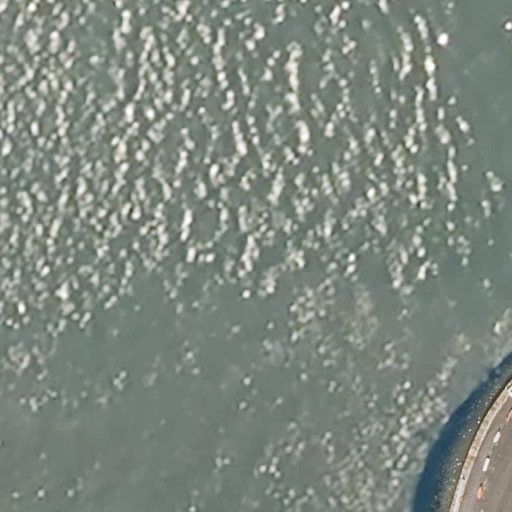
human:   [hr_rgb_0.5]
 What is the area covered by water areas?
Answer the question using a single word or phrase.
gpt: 10309m2

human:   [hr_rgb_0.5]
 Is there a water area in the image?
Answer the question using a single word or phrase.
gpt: yes

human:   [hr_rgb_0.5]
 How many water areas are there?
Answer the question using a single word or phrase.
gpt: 1

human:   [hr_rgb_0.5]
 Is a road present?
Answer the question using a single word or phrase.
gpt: yes

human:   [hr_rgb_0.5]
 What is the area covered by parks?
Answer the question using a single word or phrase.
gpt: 7693m2

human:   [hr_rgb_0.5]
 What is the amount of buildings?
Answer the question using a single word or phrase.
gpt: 0

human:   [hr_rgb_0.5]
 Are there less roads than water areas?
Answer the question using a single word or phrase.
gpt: no

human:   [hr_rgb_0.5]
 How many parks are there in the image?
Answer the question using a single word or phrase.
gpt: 1

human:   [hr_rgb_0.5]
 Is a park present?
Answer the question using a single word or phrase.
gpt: yes

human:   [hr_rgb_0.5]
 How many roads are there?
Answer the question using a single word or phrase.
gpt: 1

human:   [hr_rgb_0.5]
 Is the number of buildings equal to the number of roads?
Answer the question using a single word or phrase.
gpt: no

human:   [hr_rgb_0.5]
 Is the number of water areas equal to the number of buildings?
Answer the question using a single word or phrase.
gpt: no

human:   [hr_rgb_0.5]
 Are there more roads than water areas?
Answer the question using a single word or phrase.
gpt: no

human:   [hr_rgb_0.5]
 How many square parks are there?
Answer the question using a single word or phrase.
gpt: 0

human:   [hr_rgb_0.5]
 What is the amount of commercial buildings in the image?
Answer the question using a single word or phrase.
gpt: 0

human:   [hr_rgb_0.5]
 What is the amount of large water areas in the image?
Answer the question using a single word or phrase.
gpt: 1

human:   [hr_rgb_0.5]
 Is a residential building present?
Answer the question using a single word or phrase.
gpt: no

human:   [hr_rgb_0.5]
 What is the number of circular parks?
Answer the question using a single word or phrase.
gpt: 0

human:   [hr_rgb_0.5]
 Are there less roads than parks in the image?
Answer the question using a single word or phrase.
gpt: no

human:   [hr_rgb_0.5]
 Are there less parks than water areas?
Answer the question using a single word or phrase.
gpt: no

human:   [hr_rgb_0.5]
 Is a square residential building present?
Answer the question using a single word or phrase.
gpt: no

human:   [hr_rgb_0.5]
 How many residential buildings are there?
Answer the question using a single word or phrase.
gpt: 0

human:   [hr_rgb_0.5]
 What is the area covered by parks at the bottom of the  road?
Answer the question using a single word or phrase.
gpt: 7693m2

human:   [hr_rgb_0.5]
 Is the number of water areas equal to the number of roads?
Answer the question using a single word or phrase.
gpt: yes

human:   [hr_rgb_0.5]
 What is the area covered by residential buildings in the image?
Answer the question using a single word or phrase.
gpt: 0m2

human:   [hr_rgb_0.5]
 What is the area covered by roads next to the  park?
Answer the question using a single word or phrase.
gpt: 0m2

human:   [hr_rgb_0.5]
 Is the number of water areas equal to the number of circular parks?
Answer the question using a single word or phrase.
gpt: no

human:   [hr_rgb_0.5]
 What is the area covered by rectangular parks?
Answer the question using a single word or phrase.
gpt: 7693m2

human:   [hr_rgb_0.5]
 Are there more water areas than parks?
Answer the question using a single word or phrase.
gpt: no

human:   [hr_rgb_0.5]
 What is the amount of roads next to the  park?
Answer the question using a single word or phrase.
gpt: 1

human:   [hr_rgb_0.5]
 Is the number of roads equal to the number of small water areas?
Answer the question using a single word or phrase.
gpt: no

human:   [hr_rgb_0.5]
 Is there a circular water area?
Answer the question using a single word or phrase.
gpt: no

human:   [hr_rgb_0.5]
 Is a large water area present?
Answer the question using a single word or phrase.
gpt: yes

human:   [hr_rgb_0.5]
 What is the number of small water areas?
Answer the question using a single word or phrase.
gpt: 0

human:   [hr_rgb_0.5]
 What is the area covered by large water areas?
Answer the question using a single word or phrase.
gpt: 10309m2

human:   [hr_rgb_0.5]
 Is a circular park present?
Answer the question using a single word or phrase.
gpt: no

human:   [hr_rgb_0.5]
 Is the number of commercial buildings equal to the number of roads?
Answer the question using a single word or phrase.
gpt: no

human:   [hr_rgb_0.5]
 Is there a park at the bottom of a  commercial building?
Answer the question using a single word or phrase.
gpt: no

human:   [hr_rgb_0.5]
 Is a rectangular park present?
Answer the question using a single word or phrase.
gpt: yes

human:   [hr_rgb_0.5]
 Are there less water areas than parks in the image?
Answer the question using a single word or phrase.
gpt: no

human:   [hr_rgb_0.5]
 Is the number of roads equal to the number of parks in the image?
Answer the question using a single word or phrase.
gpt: yes

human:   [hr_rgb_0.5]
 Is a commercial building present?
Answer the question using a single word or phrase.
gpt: no

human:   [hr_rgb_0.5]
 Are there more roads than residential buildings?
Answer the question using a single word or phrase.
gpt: yes

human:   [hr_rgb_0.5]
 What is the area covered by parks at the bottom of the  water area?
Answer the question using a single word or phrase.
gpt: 7693m2

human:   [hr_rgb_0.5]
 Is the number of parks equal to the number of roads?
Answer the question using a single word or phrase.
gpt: yes

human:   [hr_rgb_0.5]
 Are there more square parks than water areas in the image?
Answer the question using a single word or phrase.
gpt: no

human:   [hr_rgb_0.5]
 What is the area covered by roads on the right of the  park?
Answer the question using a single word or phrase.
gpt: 0m2

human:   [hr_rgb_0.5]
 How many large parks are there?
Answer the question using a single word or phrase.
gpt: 1

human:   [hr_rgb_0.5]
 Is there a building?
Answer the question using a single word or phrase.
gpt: no

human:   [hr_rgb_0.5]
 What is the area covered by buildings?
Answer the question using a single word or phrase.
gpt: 0m2

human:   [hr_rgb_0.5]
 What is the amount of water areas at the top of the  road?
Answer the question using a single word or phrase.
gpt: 0

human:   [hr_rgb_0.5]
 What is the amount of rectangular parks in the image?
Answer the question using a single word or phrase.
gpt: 1

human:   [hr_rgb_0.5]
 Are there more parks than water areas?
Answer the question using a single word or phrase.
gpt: no

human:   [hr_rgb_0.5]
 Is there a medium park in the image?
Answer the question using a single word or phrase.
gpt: no

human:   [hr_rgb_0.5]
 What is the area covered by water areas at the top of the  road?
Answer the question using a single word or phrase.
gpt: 0m2

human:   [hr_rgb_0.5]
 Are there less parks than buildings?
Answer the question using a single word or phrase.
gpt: no

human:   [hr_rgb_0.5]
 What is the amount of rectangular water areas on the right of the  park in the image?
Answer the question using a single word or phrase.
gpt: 0

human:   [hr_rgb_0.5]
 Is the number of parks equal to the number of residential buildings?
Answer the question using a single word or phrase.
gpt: no

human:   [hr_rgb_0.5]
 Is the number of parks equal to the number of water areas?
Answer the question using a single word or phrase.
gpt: yes

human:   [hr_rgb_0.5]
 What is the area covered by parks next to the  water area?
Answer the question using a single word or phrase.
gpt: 7693m2

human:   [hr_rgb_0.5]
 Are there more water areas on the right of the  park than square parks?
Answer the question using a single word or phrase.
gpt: no

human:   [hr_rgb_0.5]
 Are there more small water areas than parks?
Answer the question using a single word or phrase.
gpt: no

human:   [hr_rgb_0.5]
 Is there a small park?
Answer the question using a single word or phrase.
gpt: no

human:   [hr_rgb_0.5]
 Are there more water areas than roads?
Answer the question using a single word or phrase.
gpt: no